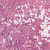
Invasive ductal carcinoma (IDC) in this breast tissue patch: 1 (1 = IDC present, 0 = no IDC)